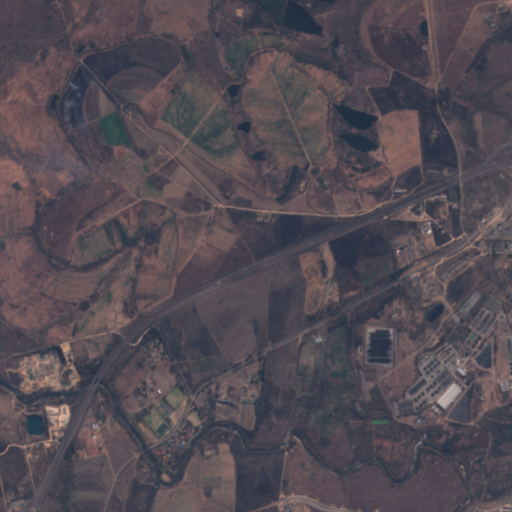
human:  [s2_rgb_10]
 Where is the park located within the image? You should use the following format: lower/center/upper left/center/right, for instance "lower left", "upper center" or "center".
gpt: The park is located in the center right of the image.
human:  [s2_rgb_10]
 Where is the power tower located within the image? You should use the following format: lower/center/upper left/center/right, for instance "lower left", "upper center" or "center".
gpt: The power tower is located in the upper right of the image.
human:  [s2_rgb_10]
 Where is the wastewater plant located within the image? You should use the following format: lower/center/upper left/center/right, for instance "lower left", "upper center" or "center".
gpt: The wastewater plant is located in the lower right of the image.
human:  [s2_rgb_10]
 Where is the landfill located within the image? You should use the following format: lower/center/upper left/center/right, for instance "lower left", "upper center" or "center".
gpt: There is no landfill in the image.